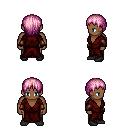
a pixel art fantasy rpg character, male body template, human, dark skin, red robe, robe skirt, pink plain hairstyle, cloth bracers, black shoes, four views (front, back, left, right), 2x2 character sprite sheet, small pixel art, hard edges, no anti-aliasing